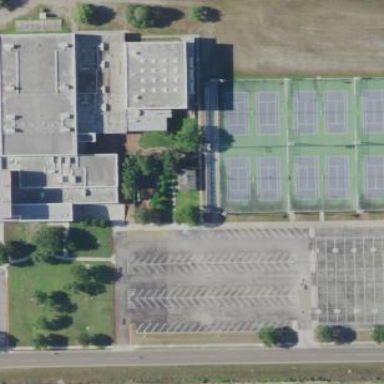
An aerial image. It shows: Tennis court on pitch.